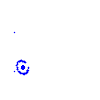
Particle: kaon